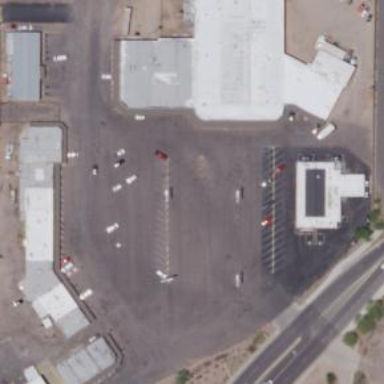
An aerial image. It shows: Retail area.